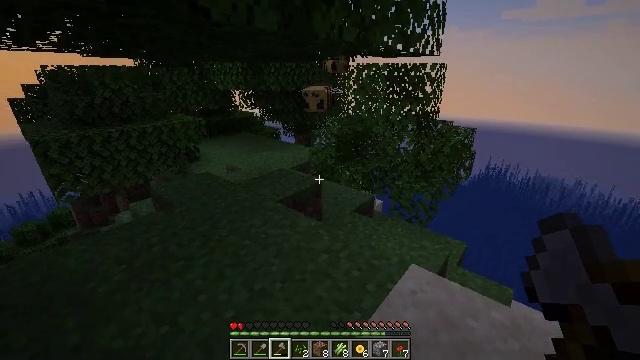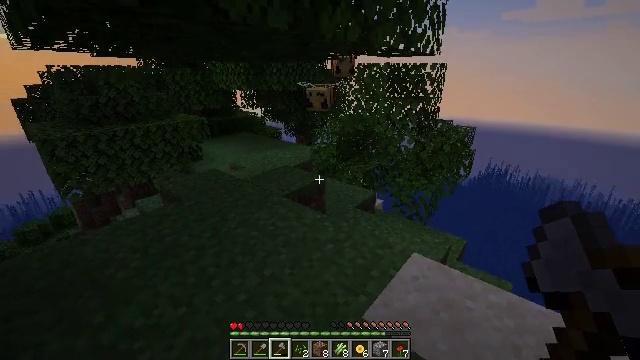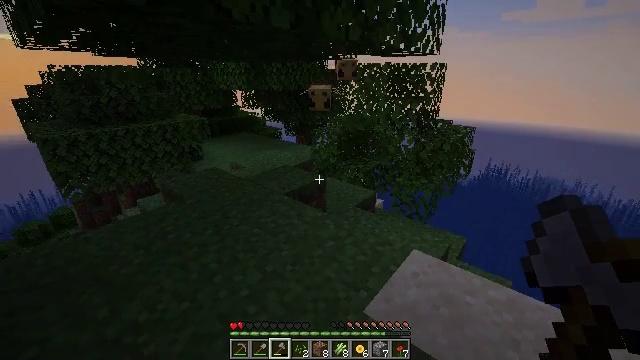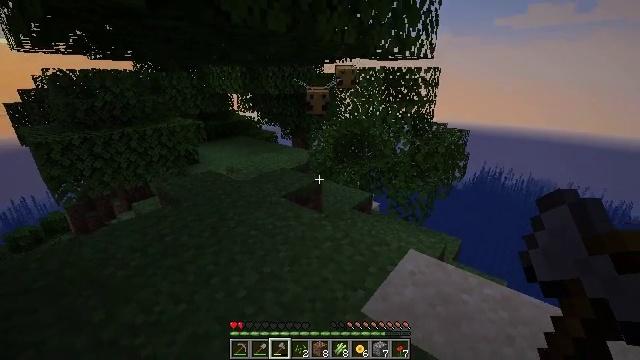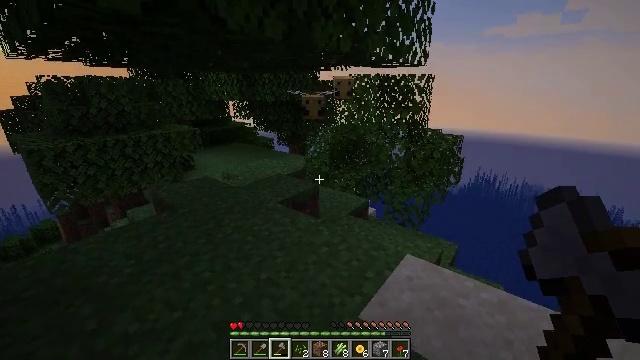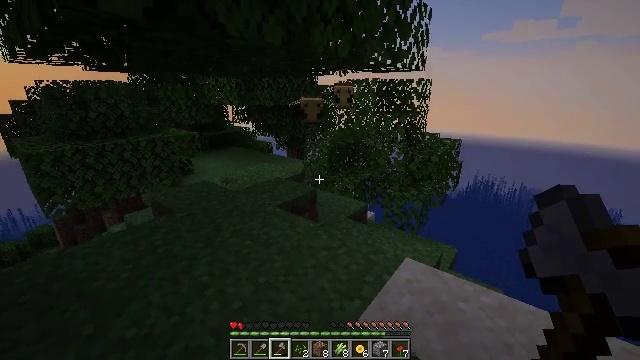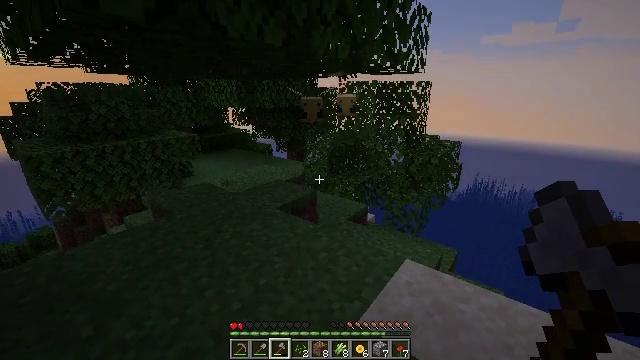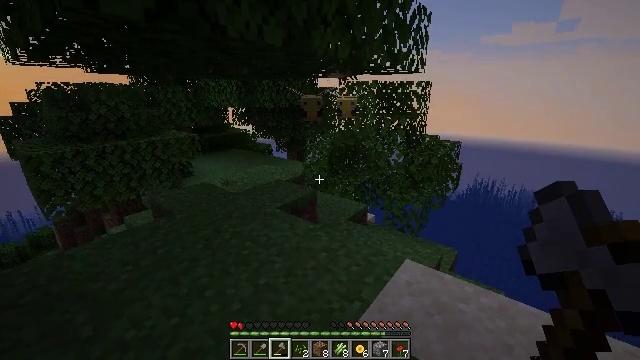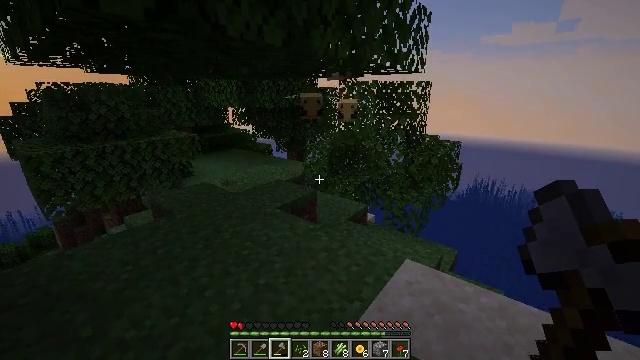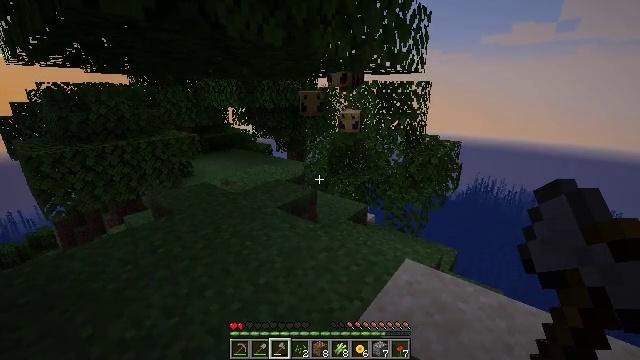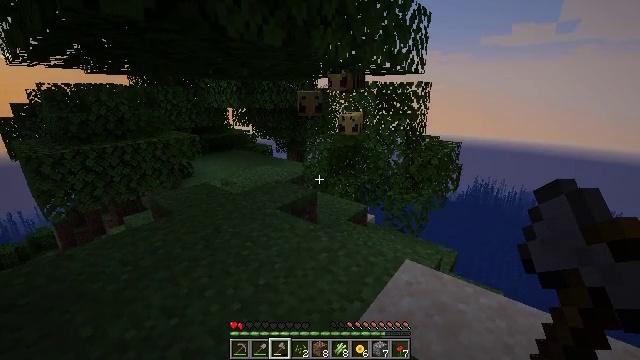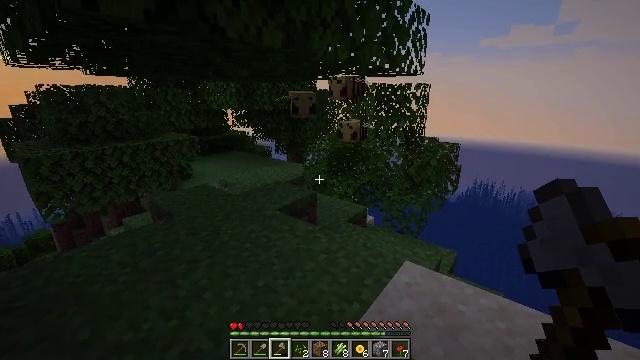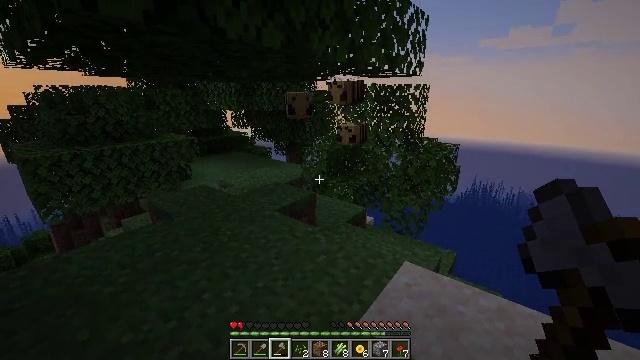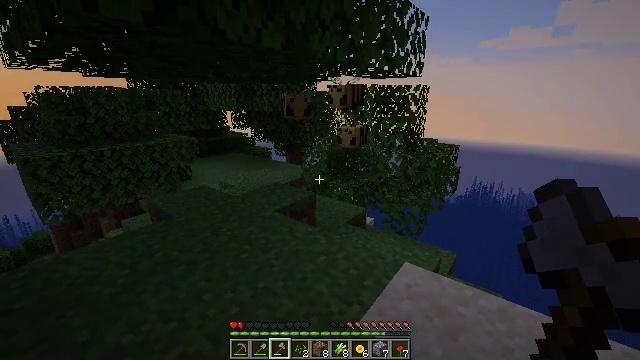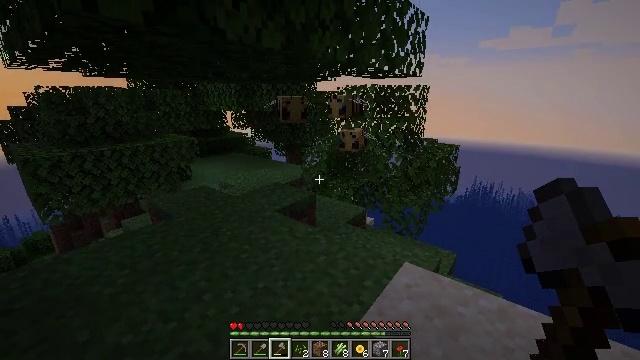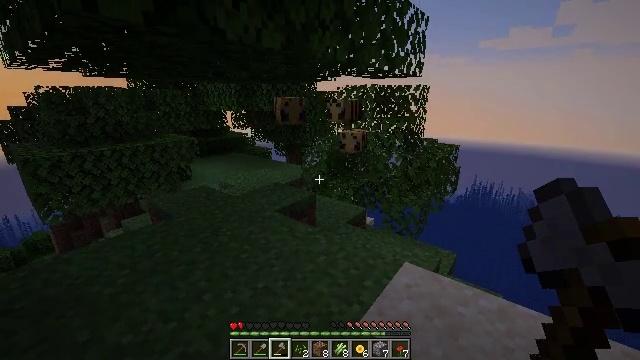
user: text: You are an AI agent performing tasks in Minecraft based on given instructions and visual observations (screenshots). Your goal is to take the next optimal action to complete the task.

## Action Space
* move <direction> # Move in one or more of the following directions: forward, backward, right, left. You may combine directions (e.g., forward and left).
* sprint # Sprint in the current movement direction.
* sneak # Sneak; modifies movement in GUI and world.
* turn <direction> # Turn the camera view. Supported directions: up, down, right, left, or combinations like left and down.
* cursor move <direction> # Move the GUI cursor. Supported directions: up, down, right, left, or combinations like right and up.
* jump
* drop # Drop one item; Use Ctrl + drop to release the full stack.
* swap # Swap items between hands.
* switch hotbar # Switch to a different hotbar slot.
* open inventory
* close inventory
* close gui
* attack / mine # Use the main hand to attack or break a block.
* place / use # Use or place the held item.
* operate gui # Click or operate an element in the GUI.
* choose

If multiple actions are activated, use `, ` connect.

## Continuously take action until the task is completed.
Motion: motion action
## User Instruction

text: Gather sand from the desert.
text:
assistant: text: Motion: no_op
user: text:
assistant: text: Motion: no_op
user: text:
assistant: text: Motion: no_op
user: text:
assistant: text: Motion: turn up
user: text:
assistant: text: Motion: no_op
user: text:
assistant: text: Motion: no_op
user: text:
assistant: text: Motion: no_op
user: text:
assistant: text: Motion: no_op
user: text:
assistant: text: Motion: no_op
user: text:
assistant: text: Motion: no_op
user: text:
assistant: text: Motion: no_op
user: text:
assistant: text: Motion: no_op
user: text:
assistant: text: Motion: no_op
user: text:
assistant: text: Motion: no_op
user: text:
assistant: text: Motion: no_op
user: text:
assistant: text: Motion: no_op
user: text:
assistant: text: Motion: no_op
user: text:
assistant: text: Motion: no_op
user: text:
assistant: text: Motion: move back
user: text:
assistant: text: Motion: move back
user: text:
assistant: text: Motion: move back
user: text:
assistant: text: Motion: move back
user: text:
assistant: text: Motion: move back
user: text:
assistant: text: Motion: move back
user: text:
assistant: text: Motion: no_op
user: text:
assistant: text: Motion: no_op
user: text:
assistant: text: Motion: no_op
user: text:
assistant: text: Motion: no_op
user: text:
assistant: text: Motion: no_op
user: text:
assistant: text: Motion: no_op